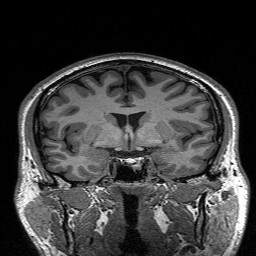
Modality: T1w
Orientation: sagittal
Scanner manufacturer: siemens
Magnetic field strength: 3 T